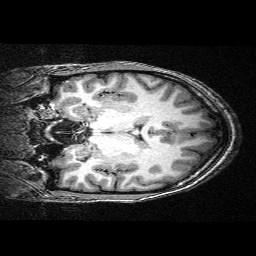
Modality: T1w
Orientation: coronal
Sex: female
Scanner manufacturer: siemens
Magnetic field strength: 3 T
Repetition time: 2.3 s
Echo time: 0.00336 s